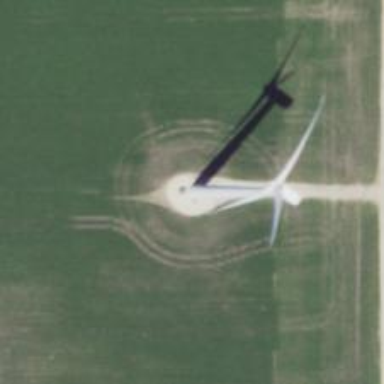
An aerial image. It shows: Wind generator using horizontal axis wind turbines.